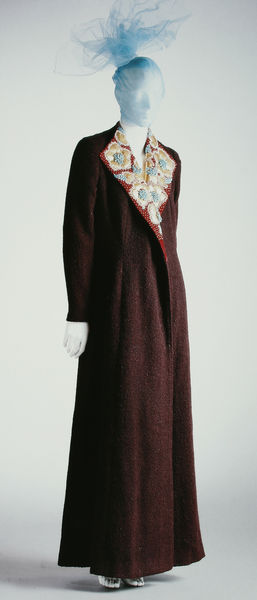
Titel: Abendmantel
Künstler: Elsa Schiaparelli
Standort: Kyoto (Japan)
Institution: Kyoto Costume Institute
Schlagwörter: blau, feder, hand, kopf, schatten, weiß, gelb, ocker, blume, blumen, braun, elegant, frau, grau, hut, jahrhundertwende, kleid, licht, schwarz, blüte, blüten, dame, rot, schleier, tuch, haube, mode, ornament, mütze, arm, falten, federn, gesicht, kleidung, kragen, lang, ärmel, haare, mantel, stickerei, füße, schuhe, tüll, dunkelrot, verzierung, revers, foto, puppe, rotbraun, besatz, bumen, kopfschmuck, motive, bodenlang, modepuppe, mannequin, knopflos, blüten motive